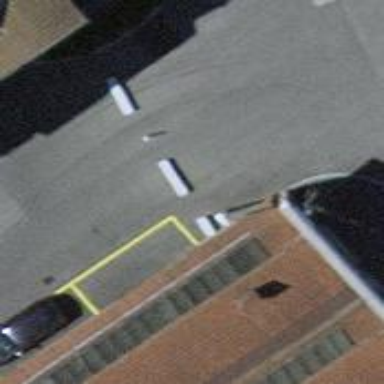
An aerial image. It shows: Bollard.